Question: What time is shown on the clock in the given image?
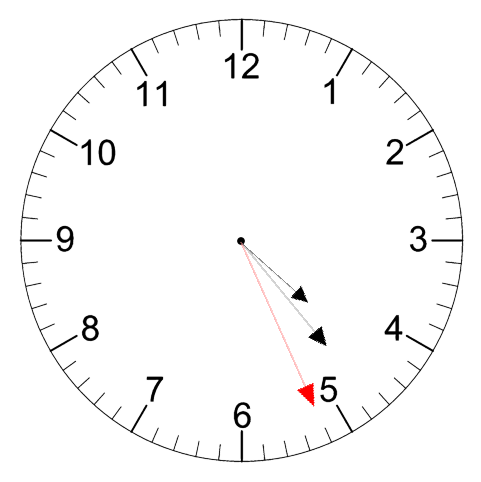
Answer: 04:23:26